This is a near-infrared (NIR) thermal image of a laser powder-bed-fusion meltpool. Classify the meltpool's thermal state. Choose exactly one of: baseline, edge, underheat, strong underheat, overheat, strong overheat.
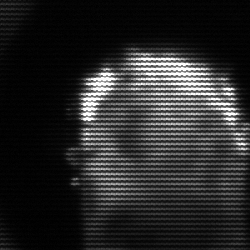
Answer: baseline